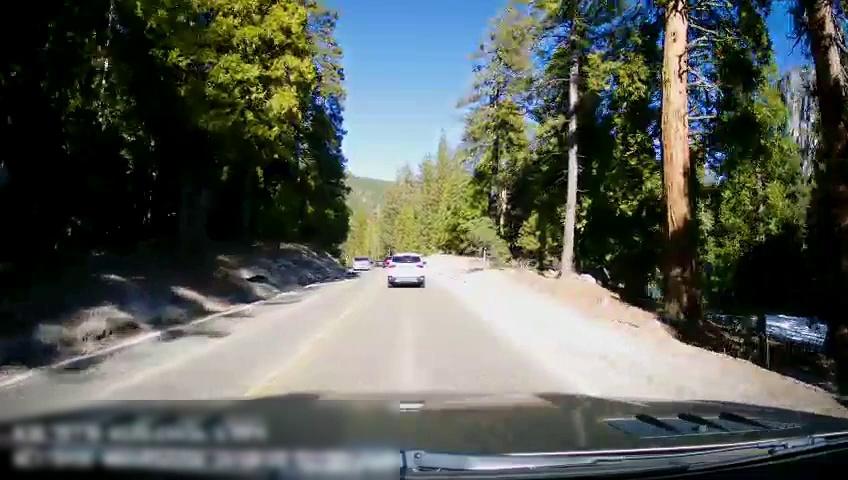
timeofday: Day
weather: Sunny
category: Drivable Space
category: Vehicles | SUV
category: Vehicles | SUV
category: Lanes | Opposite Lane